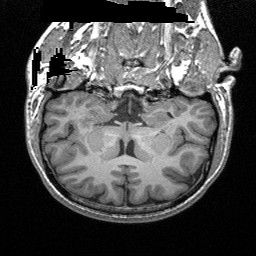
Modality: T1w
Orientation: sagittal